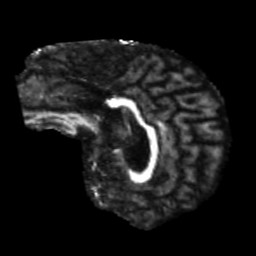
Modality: FA
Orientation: sagittal
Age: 47
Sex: male
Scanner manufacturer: siemens
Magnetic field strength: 3 T
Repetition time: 5.25 s
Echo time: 0.08 s